Question: im making a task manager application (server-client) .. so i get processors list from the server as a string. my problem that 60-65% of processors count is failed to get in the server side as you see in the task manager snapshot .. note that server application debugged as
Server code:
'''
public void GetProcessors()
{
int i =0,j = 0;
string answer = "";
foreach (Process p in Process.GetProcesses())
{
try
{
answer += p.MainModule.ModuleName
+ "|" + p.Id.ToString()
+ "|" + string.Format("{0:N0} K", p.WorkingSet64 / 1024)
+ "|" + p.MainModule.FileVersionInfo.FileDescription;
i++;
answer += "?";
}
catch
{
j++;
}
}
answer = answer.Remove(answer.Length - 1, 1);
send(string.Format("get<{0}<{1}<{2}", answer, i, j));
}
'''
Client side:
this called the getProcessors method from task manager class
'''
switch(command[1])
{
case "get":
Console.WriteLine(command[2]);
if (InvokeRequired)
{
Action a = () => taskManager1.GetProcessors(command[2], command[3], command[4]);
Invoke(a);
}
break;
default:
break;
}
'''
(client side) TASK MANAGER CLASS :
'''
public void GetProcessors(string cmd,string success,string fail)
{
string[] Processors = cmd.Split('?');
foreach (string process in Processors)
{
string[] info = process.Split('|');
if (info.Length < 4)
{
MessageBox.Show(info.Length.ToString());
continue;
}
ListViewItem item = new ListViewItem(info[0]);
item.SubItems.Add(info[1]);
item.SubItems.Add(info[2]);
item.SubItems.Add(info[3]);
listView1.Items.Add(item);
}
labelProcess.Text = string.Format("Processors: {0}", success);
failedLabel.Text = string.Format("Failed: {0}", fail);
}
'''

i got those exception
85 FAILS : 83 are {"A 32 bit processes cannot access modules of a 64 bit process."}
the other 2 FAILS : {"Unable to enumerate the process modules."}
after i edited the code and tried to run it without using Process.MainModule .. it gives me:
process : 147 .. FAIL : 0 .. so why i can't access to process.MainModule ?
# How do i fix that ??
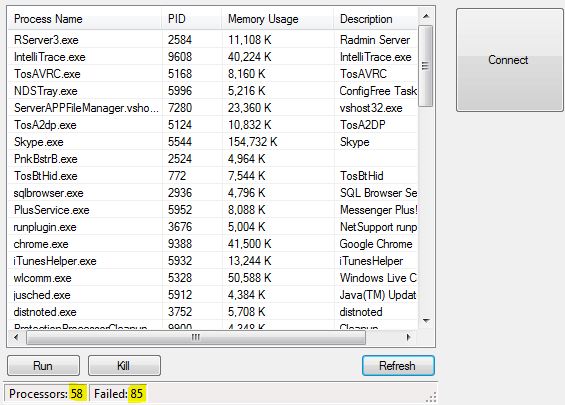
Answer: After i changed my application debugger to x64 it works .. but i think now i have to make two copies 32bit and 64bit ...